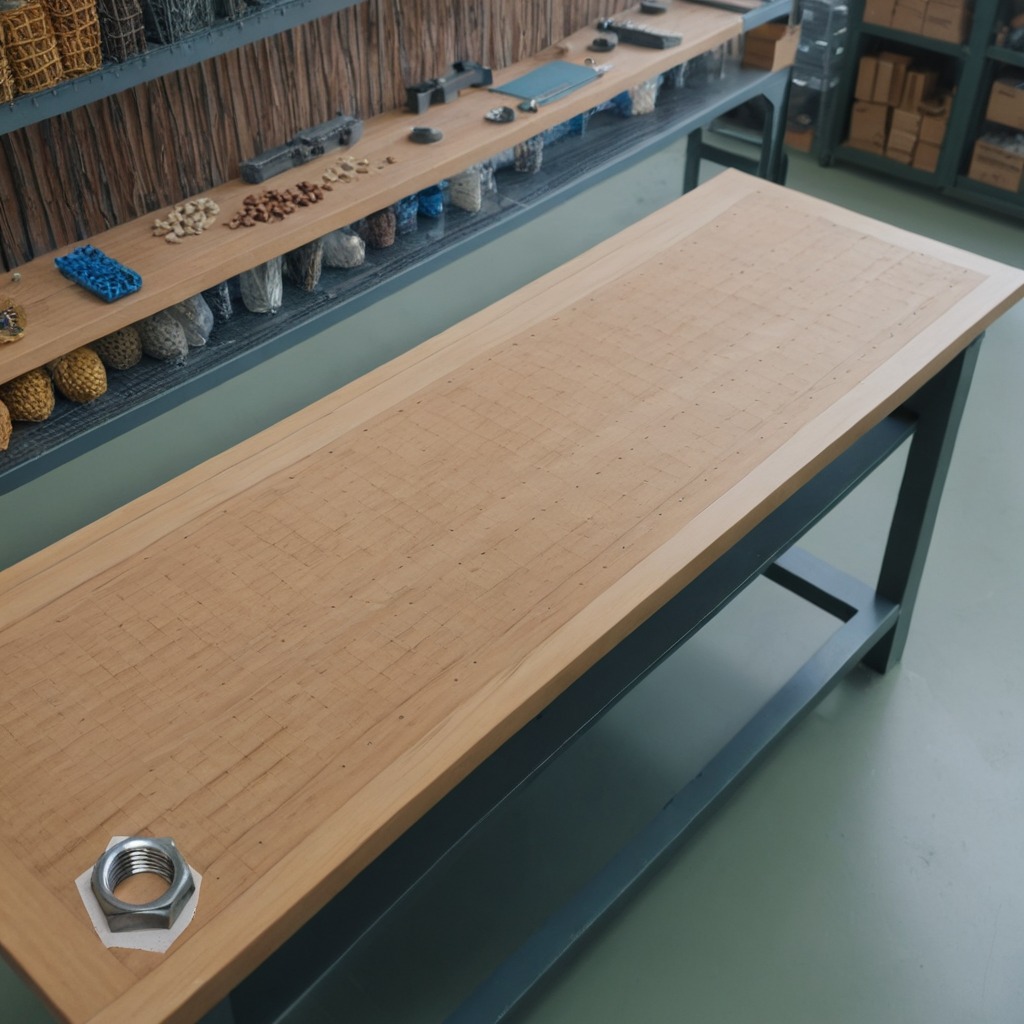
A metal nut is lying on a workbench inside a coastal fishing gear workshop.